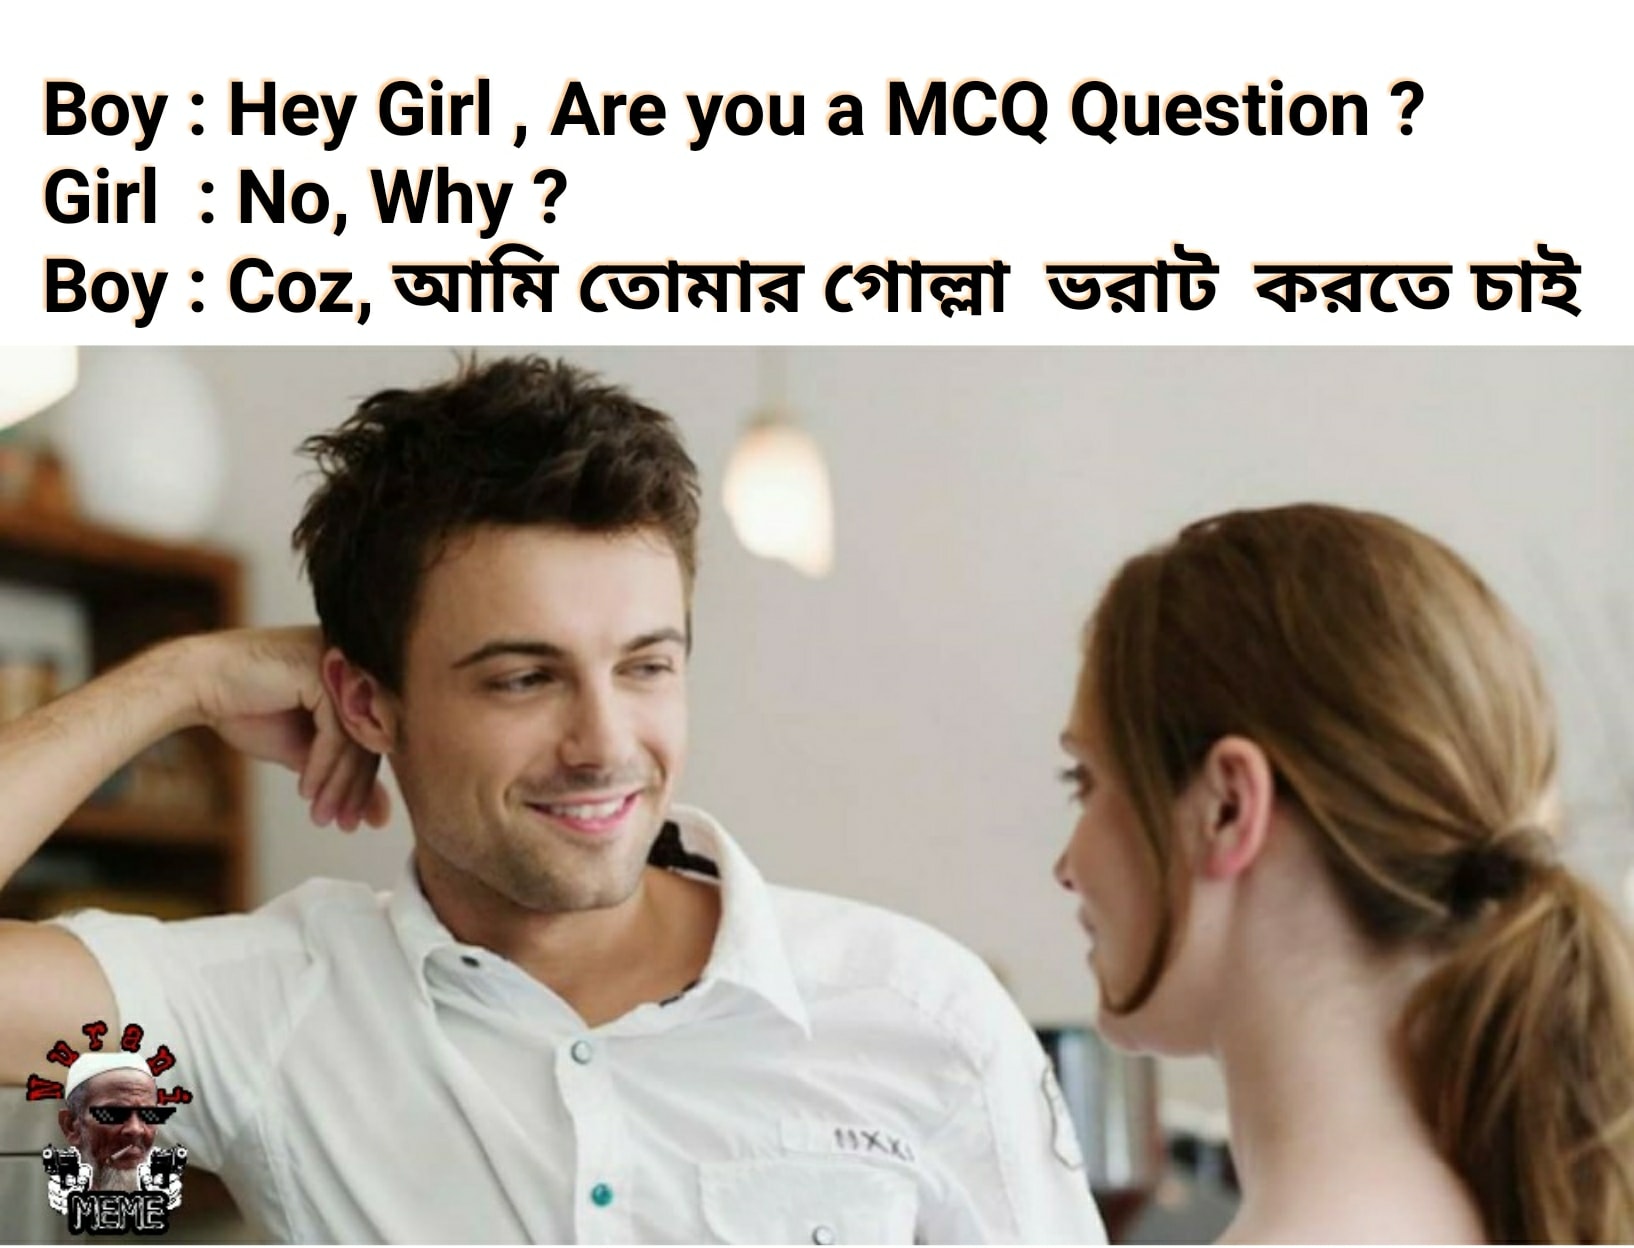
Caption: Boy : Hey Girl , Are you a MCQ Question ?    Girl : No, Why ?  Boy: Coz, আমি তোমার গোল্লা ভরাট করতে চাই
Label: hate